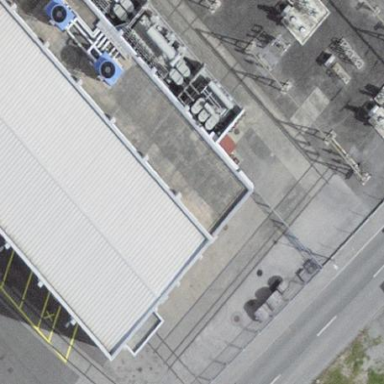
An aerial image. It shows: Electricity generator.